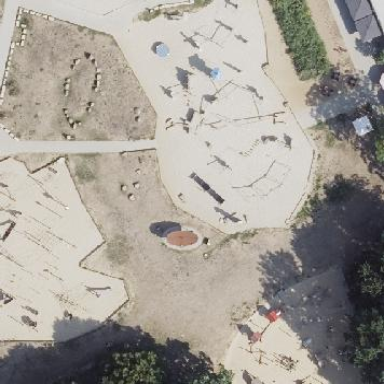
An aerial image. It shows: Sandpit at the playground.